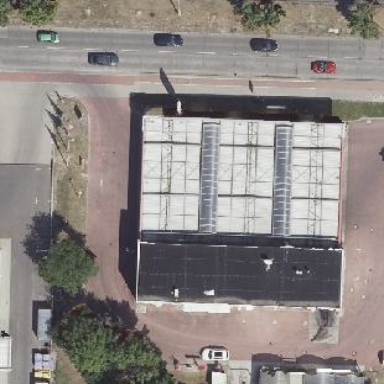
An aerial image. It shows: View of roof of building.